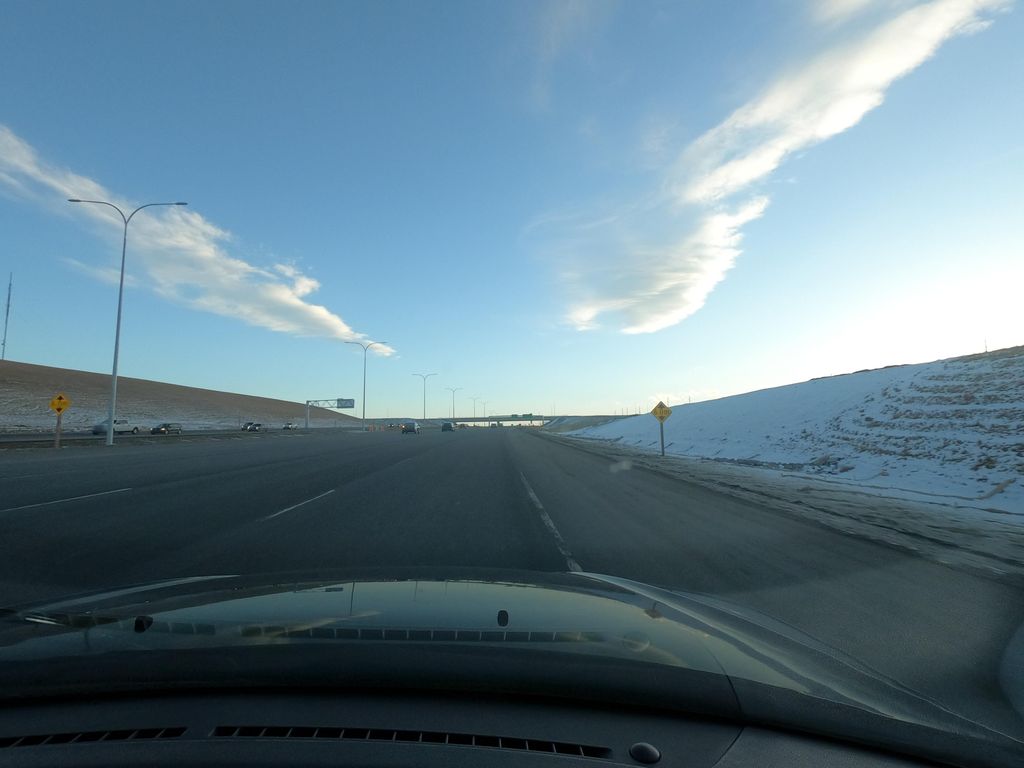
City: calgary